如图，将正方形 \(ABCD\) 沿对角线 \(BD\) 折成直二面角 \(A-BD-C\)，则对于翻折后的几何图形，下列结论不正确的是（ ）

A. \(AC \perp BD\)

B.  \(AB\) 与平面 \(BCD\) 所成角为 \(60^\circ\)

C. \(\triangle ADC\) 为等边三角形

D.  二面角 \(A-BC-D\) 的平面角的正切值是 \(\sqrt{2}\)
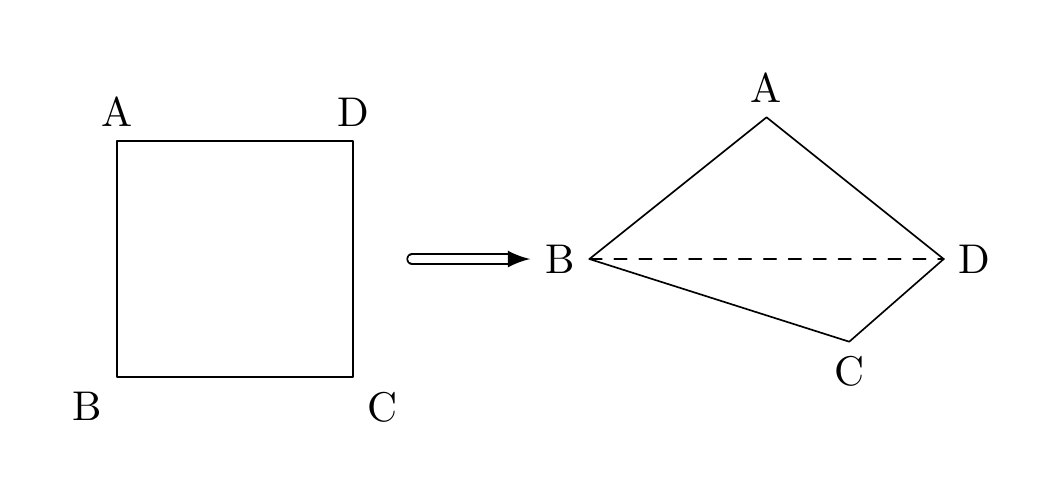
【解答】
【答案】B

【分析】连接 \(AC\)、\(BD\) 交点为 \(O\)，证明 \(BD \perp\) 平面 \(AOC\)，由线面垂直的性质即可判断 A，证明 \(AO \perp\) 平面 \(BCD\)，即得 \(AB\) 与平面 \(BCD\) 所成角即 \(\angle ABO\)，即可判断 B，通过边长计算可判断 C，取 \(BC\) 的中点 \(E\)，连接 \(OE\)、\(AE\)，证明 \(\angle AEO\) 为二面角 \(A-BC-D\) 的平面角，计算即可判断 D.

【详解】

如图，在左图中，连接 \(AC\)、\(BD\)，交点为 \(O\)，则易得 \(AC \perp BD\).

对于 A，翻折后图中，\(AO \perp BD\)，\(CO \perp BD\)，

因 \(AO \cap CO = O\)，\(AO,CO \subset\) 平面 \(AOC\)，故得 \(BD \perp\) 平面 \(AOC\)，

又 \(AC \subset\) 平面 \(AOC\)，故得 \(AC \perp BD\)，即 A 正确；

对于 B，因二面角 \(A-BD-C\) 是直二面角，平面 \(ABD \cap\) 平面 \(BCD = BD\)，\(AO \perp BD\)，

则 \(AO \perp\) 平面 \(BCD\)，\(AB\) 与平面 \(BCD\) 所成角即 \(\angle ABO\)，

因 \(AO = BO\)，则 \(\angle ABO = 45^\circ\)，故 B 错误；

对于 C，设正方形的边长为 2，则 \(AO = CO = \sqrt{2}\)，则 \(AC = 2 = AD = CD\)，

即 \(\triangle ADC\) 为等边三角形，故 C 正确；

对于 D，如图，取 \(BC\) 的中点 \(E\)，连接 \(OE\)、\(AE\)，由 B 项，已得 \(AO \perp\) 平面 \(BCD\)，

因 \(BC \subset\) 平面 \(BCD\)，则 \(AO \perp BC\)，又 \(OE \perp CD\)，\(CD \perp BC\)，则 \(OE \perp BC\)，

因 \(AO \cap OE = O\)，\(AO,OE \subset\) 平面 \(AOE\)，故 \(BC \perp\) 平面 \(AOE\)，

因 \(AE \subset\) 平面 \(AOE\)，则 \(BC \perp AE\)，即 \(\angle AEO\) 为二面角 \(A-BC-D\) 的平面角.

设正方形的边长为 2，则 \(AO = \sqrt{2}\)，\(OE = \frac{1}{2}CD = 1\)，\(\tan \angle AEO = \sqrt{2}\)，

故二面角 \(A-BC-D\) 的平面角的正切值是 \(\sqrt{2}\)，即 D 正确.

故选：B.
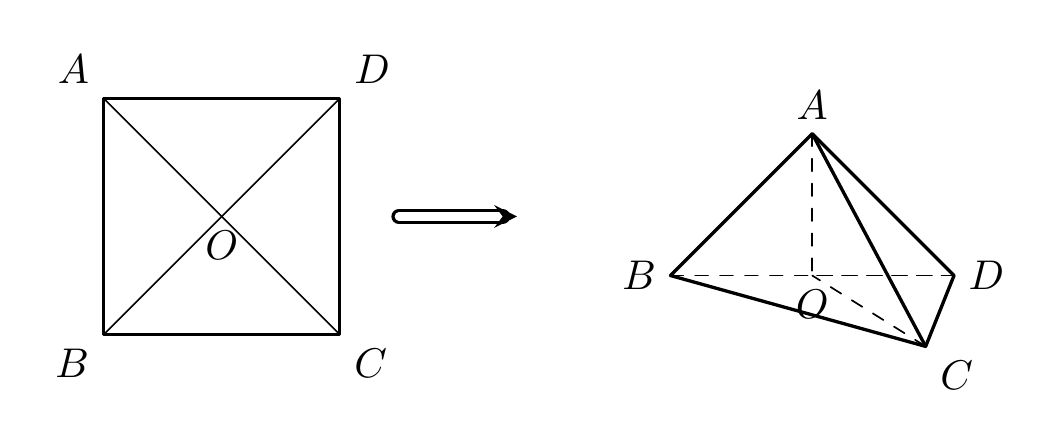
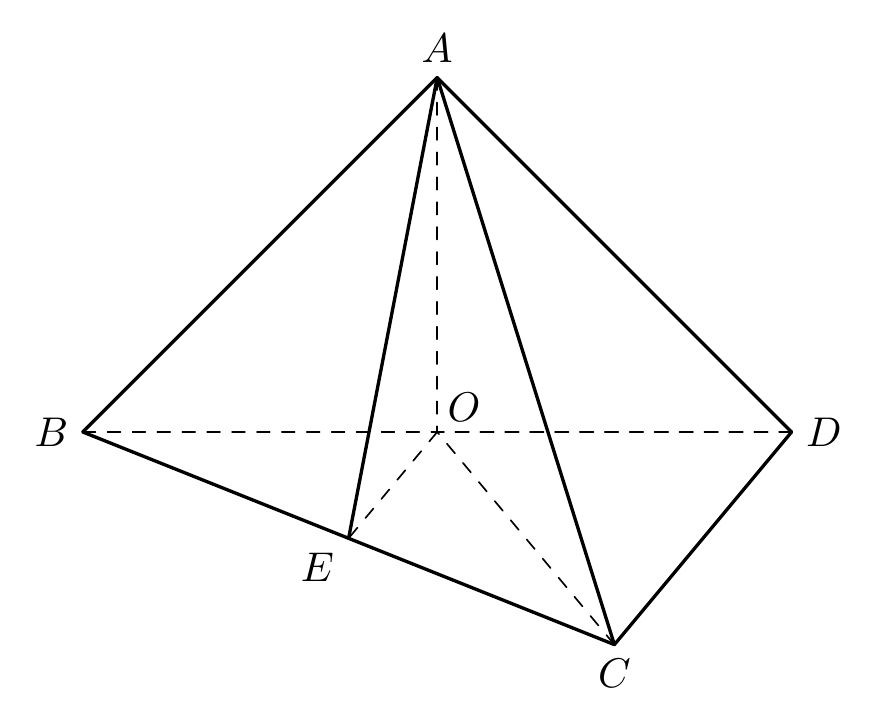